Field crop: tomato
Growth stage: 1
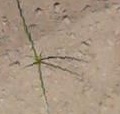
Species: cyperus